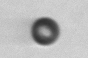
Label: bead